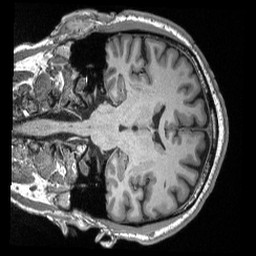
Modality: T1w
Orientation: coronal
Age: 45
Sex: male
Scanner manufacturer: siemens
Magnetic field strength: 3 T
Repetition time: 2.3 s
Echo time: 0.00308 s